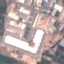
Label: Industrial